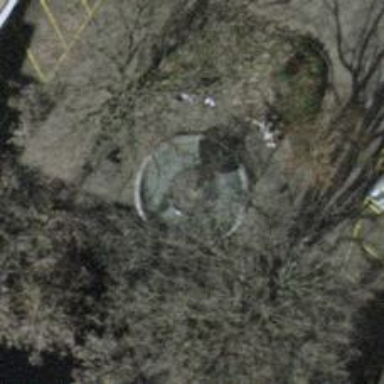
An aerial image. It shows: Beautiful fountain.